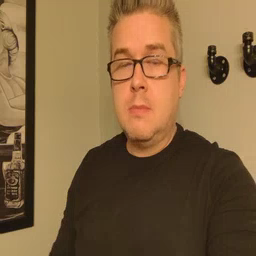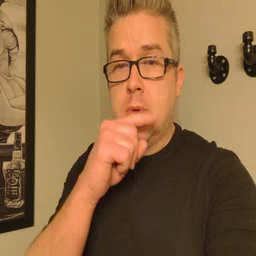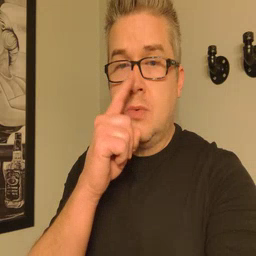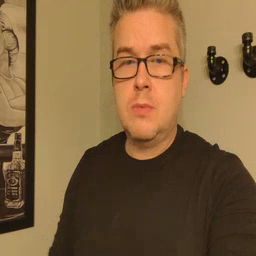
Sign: mouse